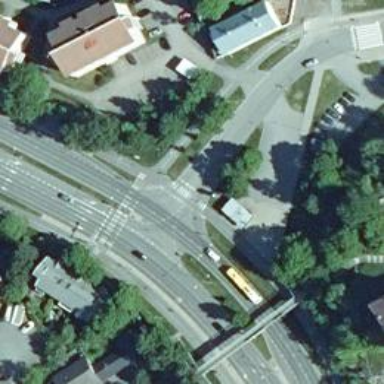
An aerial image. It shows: Marked crossing on asphalt cycleway.